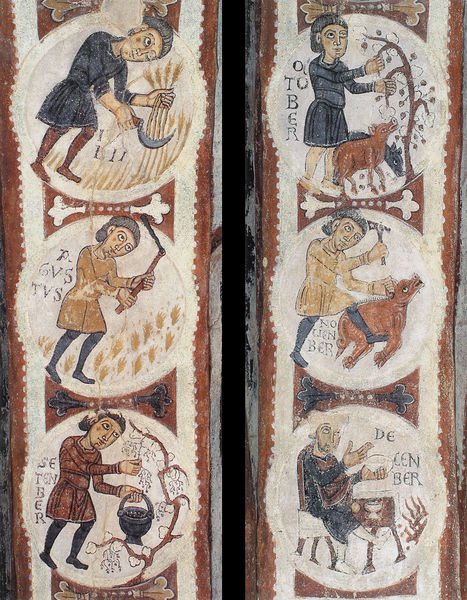
Titel: Oster- und Glorifikationszyklus
Standort: Léon, S. Isidoro, Pantheon (EU - E)
Schlagwörter: baum, blau, mann, wasser, menschen, braun, männer, rot, tier, tiere, mord, tod, kreis, rund, trauben, pflücken, ernte, getreide, korn, weizen, schweine, arbeiter, essen, korb, bauer, nahrung, beruf, hacken, schlachten, schlachter, beeren, sichel, jagd, jahr, handwerk, jäger, mittelalter, heiliger, oktober, september, ähren, sechs, baumwolle, sense, kessel, august, ochs, kalender, zyklus, wildschweine, minne, sähen, dezember, monate, tätigkeit, dreschen, monatsbilder